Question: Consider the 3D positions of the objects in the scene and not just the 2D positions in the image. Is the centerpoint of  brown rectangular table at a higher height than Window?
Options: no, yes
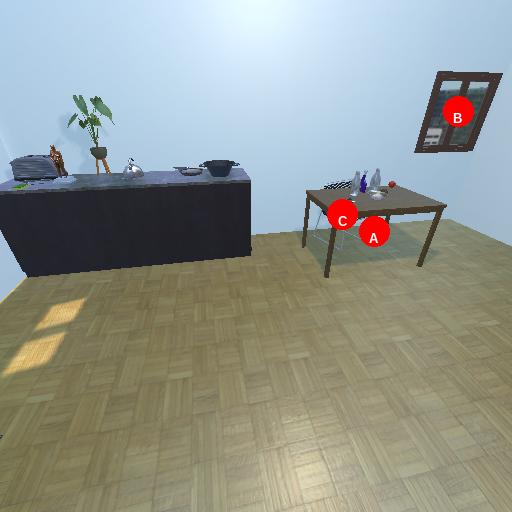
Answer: no